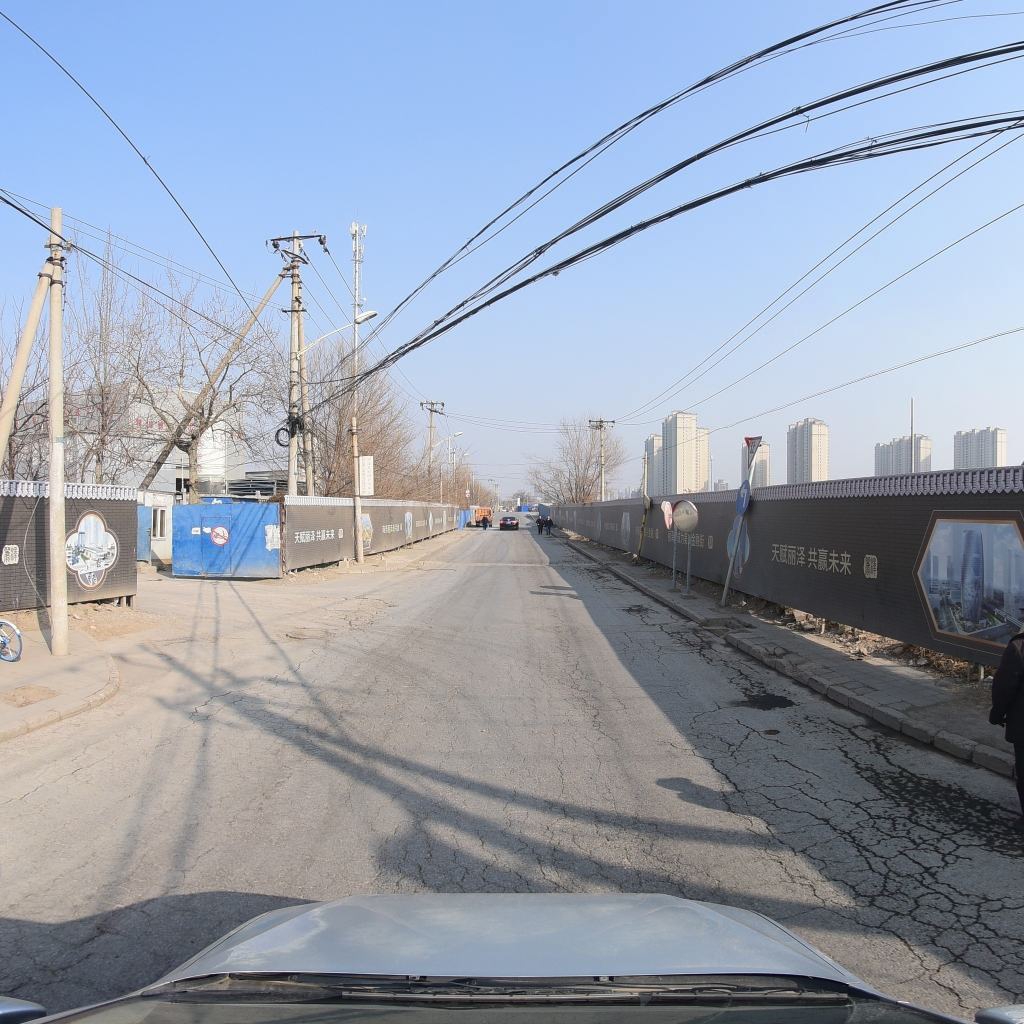
Region: Fengtai
Road damage annotations: alligator crack